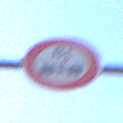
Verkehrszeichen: TatsaechlicheAchslast
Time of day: SunriseSunset
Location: Outdoor (Urban)
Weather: PartlyCloudy
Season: NotSpecified
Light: Natural